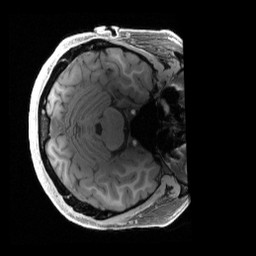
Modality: T1w
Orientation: axial
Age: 25
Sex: male
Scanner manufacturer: siemens
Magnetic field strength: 3 T
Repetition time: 2.4 s
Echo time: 0.00222 s